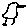
Label: bird